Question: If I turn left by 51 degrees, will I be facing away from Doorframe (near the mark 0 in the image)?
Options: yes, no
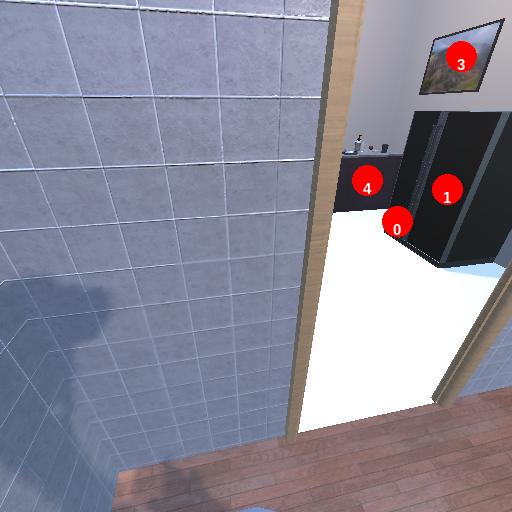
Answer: yes